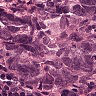
Metastatic tissue present: yes